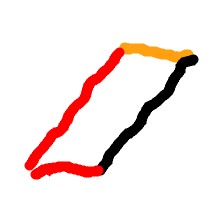
Shape: parallelogram